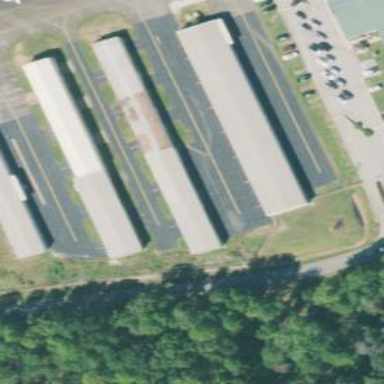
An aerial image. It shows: Hangar building at the airport.